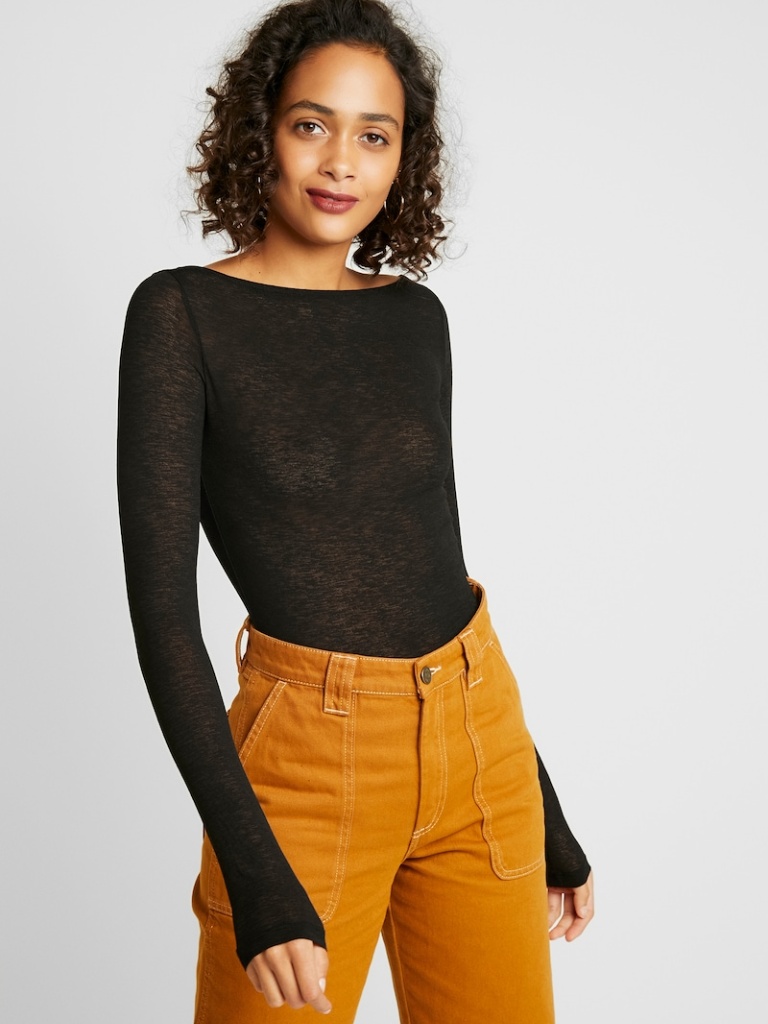
mesh tight a long-sleeved with the sleeves down waist length Fully Tucked in crew blouse